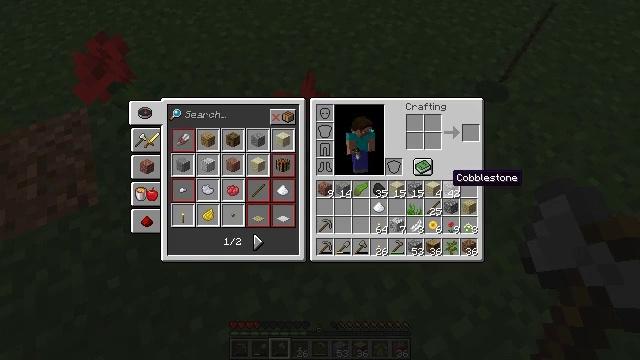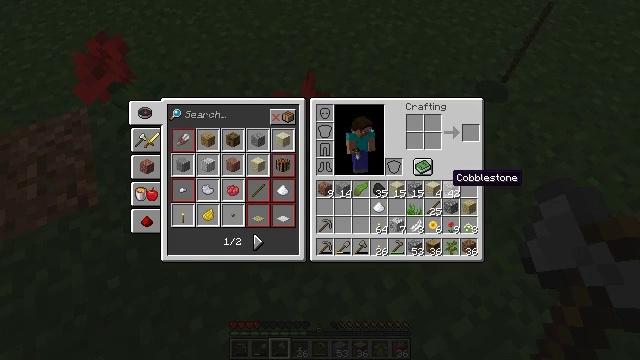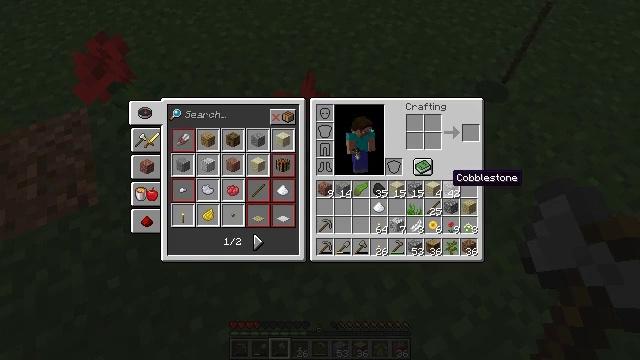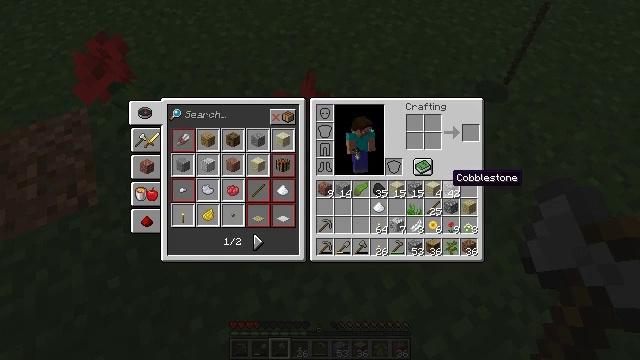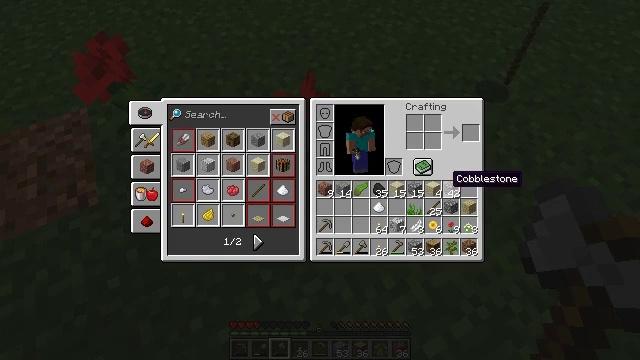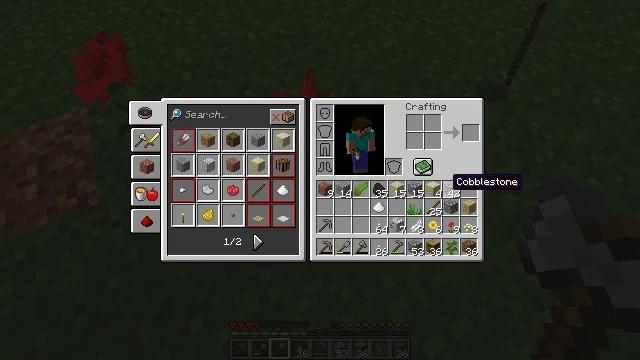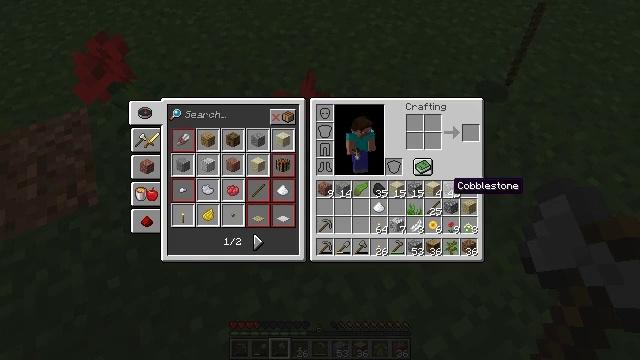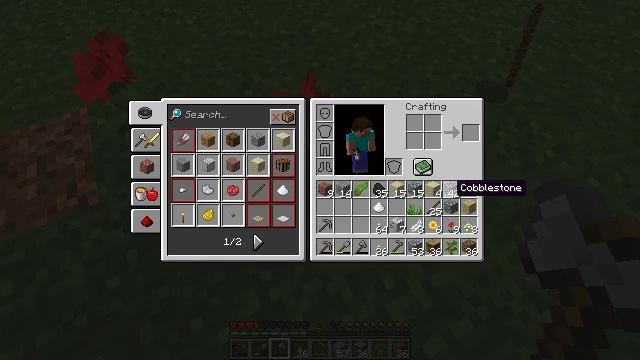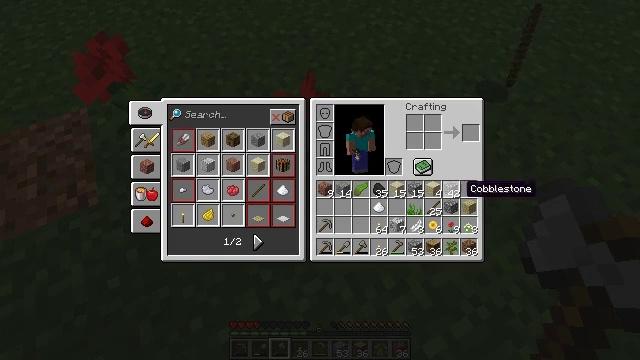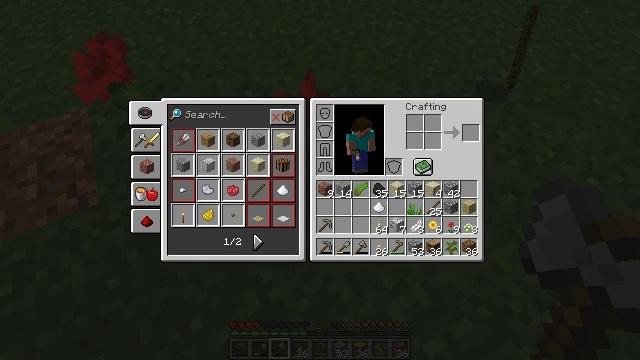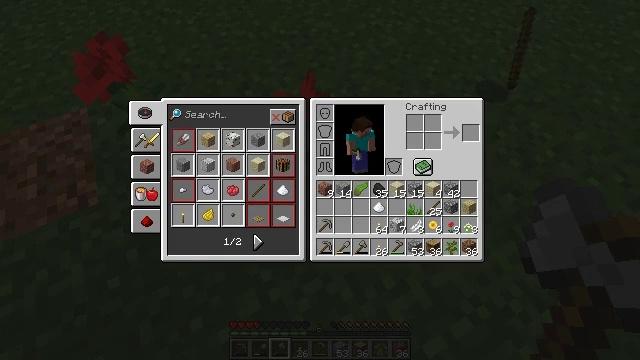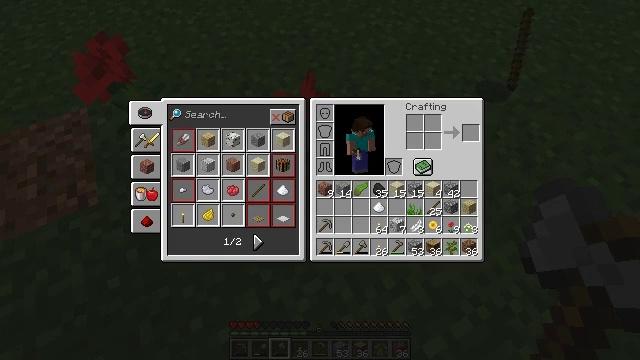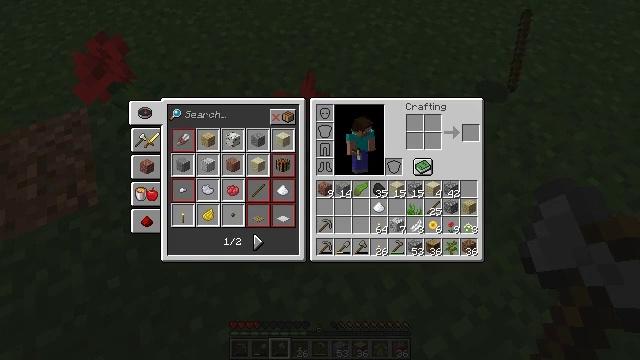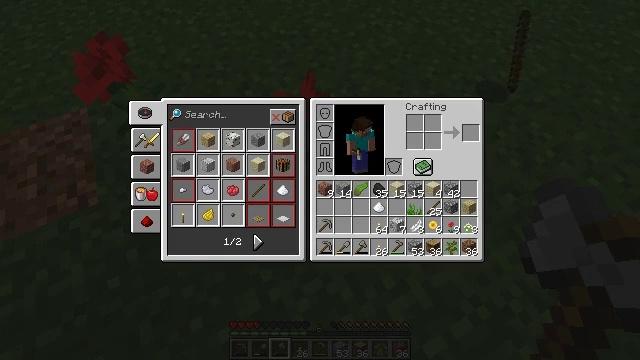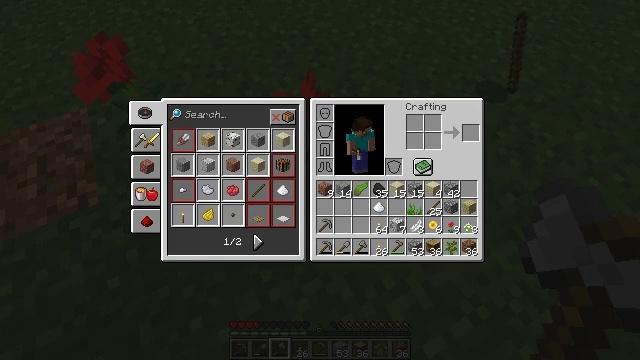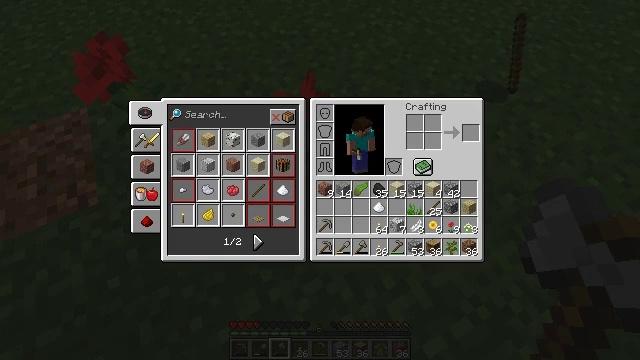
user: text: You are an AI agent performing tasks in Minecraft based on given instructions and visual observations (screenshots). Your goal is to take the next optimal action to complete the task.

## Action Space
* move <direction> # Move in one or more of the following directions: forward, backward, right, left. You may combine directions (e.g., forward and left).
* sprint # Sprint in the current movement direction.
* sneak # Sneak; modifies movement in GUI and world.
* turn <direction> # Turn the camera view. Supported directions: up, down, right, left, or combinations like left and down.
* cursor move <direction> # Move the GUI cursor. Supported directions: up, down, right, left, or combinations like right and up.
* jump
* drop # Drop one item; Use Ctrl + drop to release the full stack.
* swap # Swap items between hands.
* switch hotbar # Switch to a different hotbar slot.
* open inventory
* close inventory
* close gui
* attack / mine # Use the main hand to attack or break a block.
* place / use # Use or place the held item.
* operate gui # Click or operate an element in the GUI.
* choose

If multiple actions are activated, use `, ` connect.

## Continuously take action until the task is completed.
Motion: motion action
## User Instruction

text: Break the sugar cane.
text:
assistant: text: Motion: no_op
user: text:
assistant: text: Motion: no_op
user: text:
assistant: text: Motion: no_op
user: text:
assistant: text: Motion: no_op
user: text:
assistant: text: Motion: no_op
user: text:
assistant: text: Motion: no_op
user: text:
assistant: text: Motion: no_op
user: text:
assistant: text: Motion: cursor move right
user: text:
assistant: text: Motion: cursor move right
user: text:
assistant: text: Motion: cursor move right
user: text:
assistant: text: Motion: cursor move right
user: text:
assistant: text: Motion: no_op
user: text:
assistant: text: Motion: no_op
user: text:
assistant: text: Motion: no_op
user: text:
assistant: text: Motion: no_op
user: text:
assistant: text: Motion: no_op
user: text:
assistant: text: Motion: no_op
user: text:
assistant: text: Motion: no_op
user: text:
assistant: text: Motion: no_op
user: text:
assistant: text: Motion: no_op
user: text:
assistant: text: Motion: no_op
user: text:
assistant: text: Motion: no_op
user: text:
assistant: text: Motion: no_op
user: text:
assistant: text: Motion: no_op
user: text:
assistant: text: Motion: no_op
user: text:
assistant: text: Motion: no_op
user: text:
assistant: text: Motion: no_op
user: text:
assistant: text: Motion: no_op
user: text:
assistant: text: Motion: no_op
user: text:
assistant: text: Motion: no_op